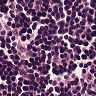
Metastatic tissue present: no